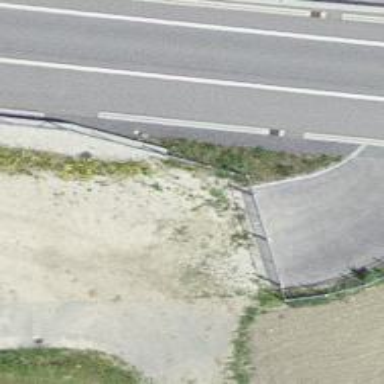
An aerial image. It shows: Gravel track road.